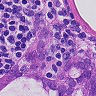
Metastatic tissue present: yes